Field crop: maize
Growth stage: 1
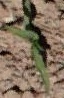
Species: maize